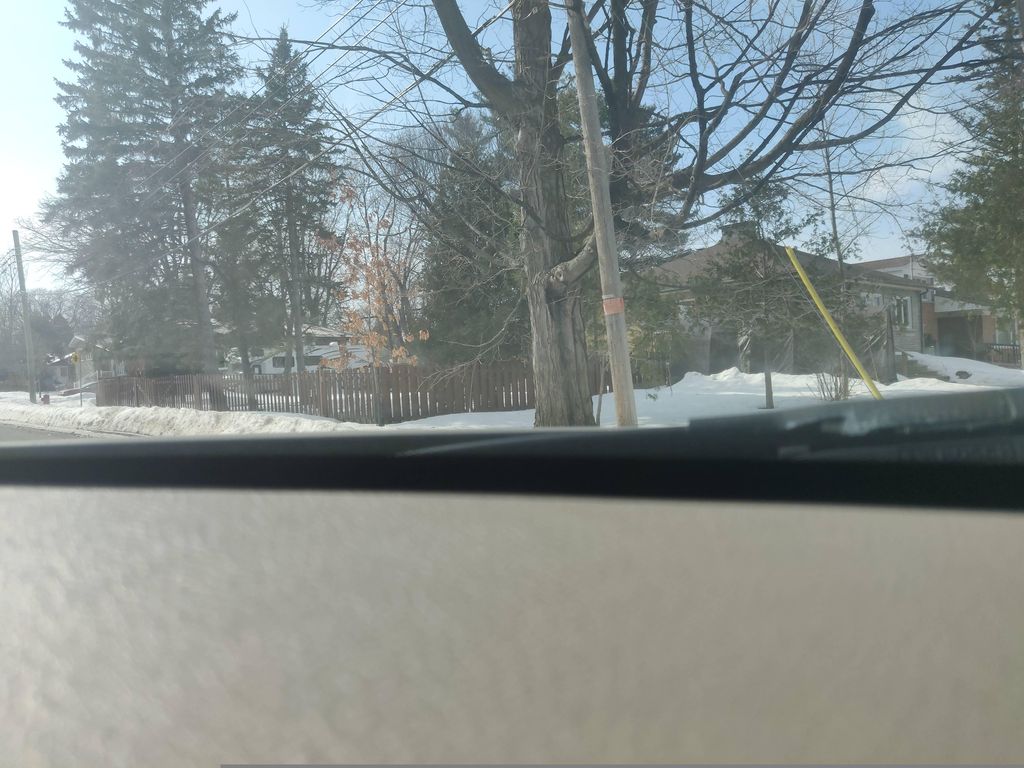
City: montreal